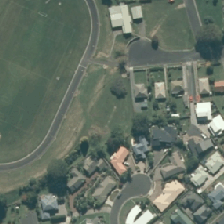
Land cover: urban_parkland